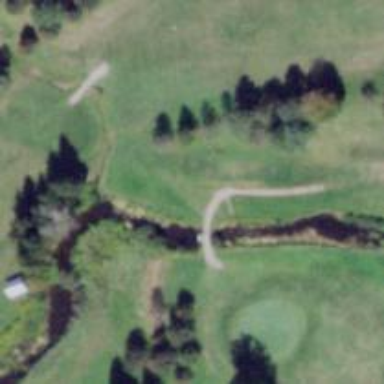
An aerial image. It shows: Pathway for golfing.